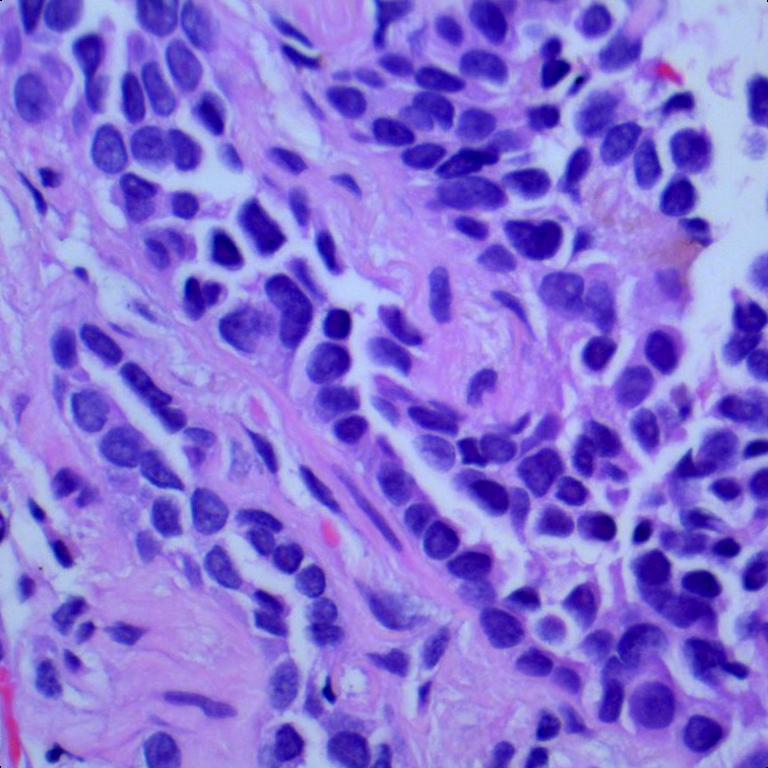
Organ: lung
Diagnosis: adenocarcinomas